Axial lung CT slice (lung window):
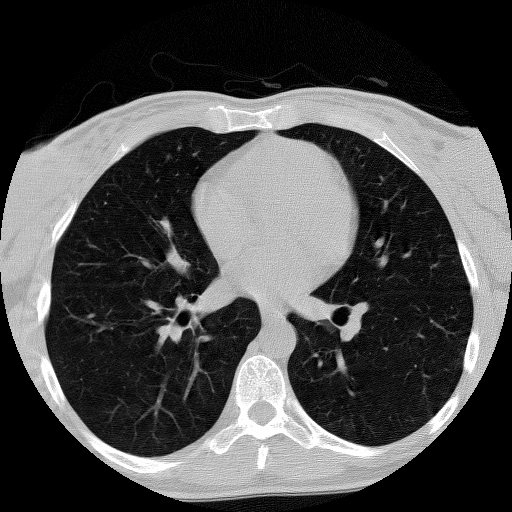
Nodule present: no